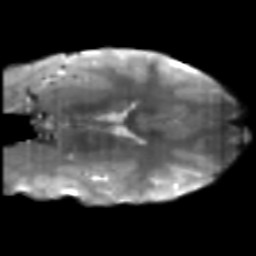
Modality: T2w
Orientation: coronal
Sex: male
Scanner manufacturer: siemens
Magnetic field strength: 3 T
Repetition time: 5 s
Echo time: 0.07 s